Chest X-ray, AP view. Patient: 62 years old, sex M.
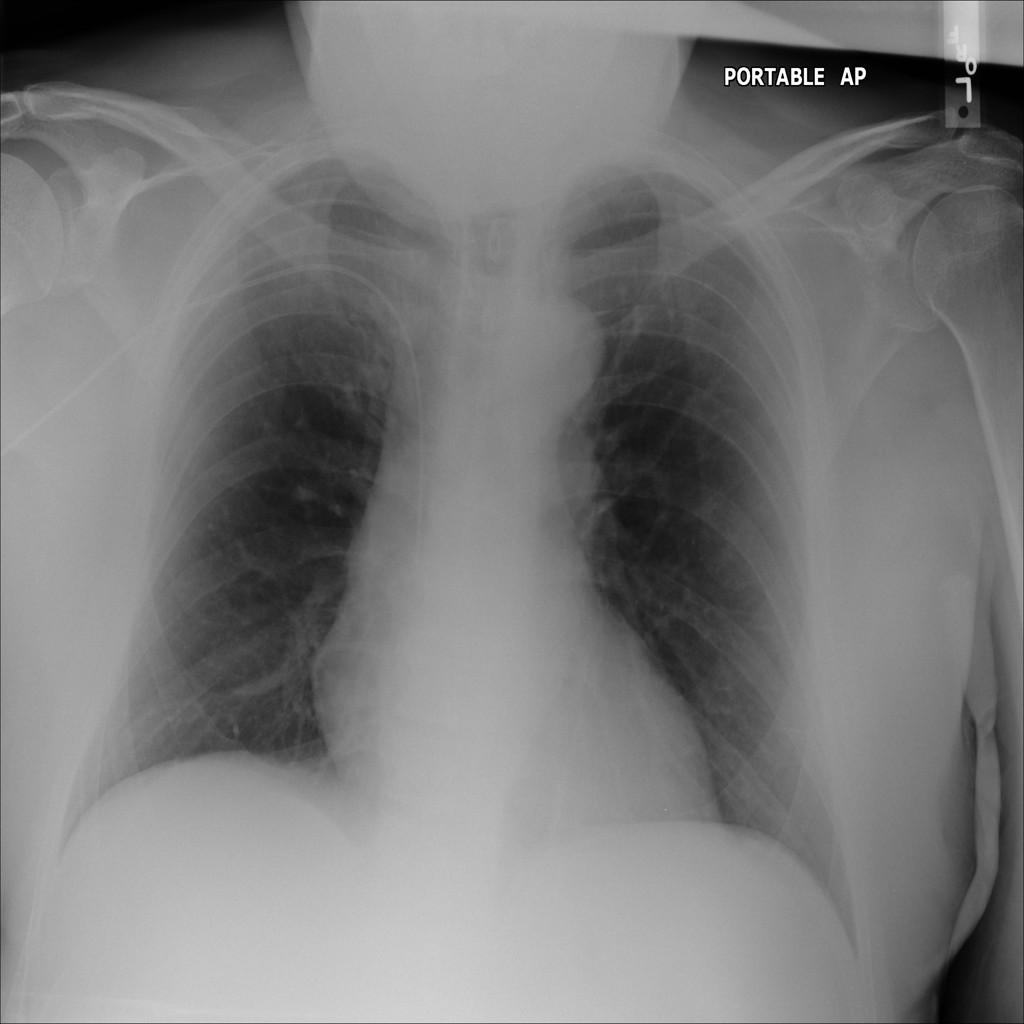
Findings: No Finding